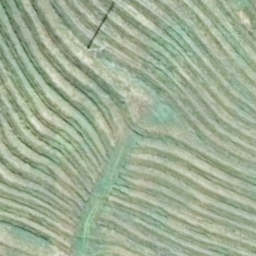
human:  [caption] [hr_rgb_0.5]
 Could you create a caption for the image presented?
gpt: It is a piece of farmland .

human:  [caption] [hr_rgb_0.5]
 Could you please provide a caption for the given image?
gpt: There is a piece of cropland .

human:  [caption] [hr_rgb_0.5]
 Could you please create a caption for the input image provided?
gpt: It is a piece of cropland .

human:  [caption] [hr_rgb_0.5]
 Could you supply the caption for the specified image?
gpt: There is a piece of farmland .

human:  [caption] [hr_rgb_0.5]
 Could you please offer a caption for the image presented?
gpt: Here is a piece of farmland .